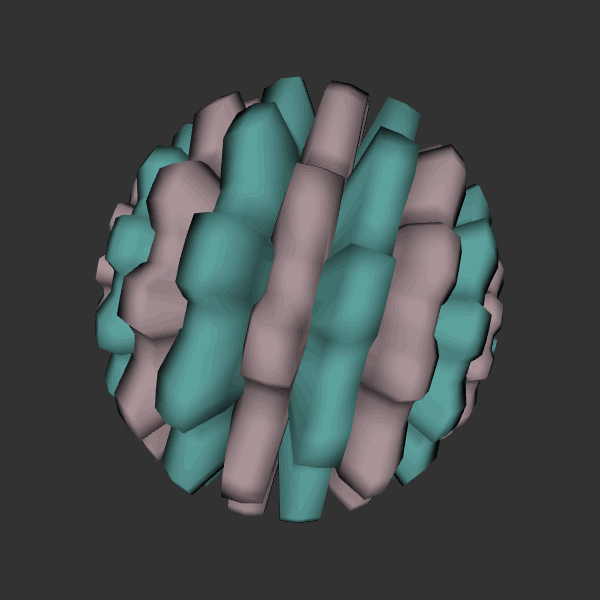
Background: dark